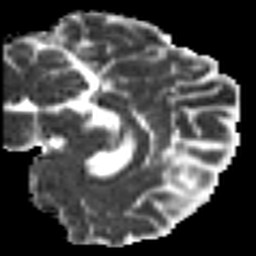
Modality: MD
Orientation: sagittal
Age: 24
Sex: male
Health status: ill
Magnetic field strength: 3 T
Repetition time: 9 s
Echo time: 0.093 s